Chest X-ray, PA view. Patient: 36 years old, sex F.
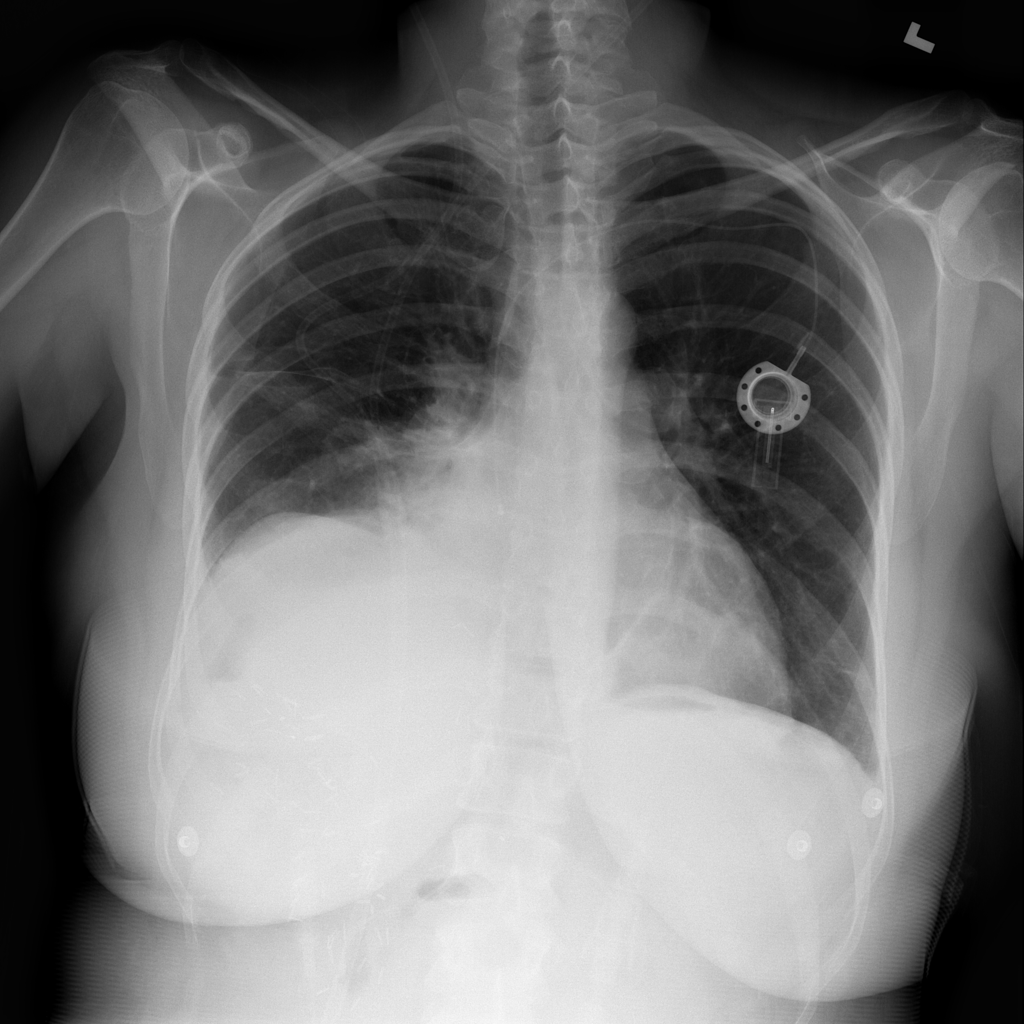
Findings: No Finding